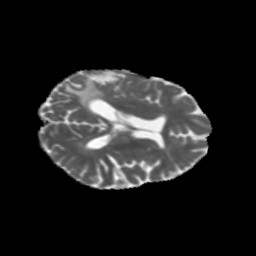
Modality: MD
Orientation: axial
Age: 58
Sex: female
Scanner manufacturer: siemens
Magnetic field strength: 3 T
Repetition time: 5.47 s
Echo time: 0.0854 s